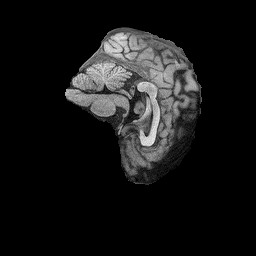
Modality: T1w
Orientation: sagittal
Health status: ill